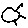
Label: sun